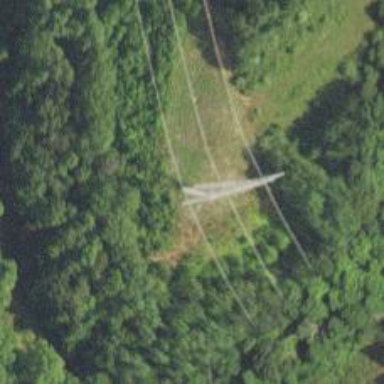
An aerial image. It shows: Power tower.